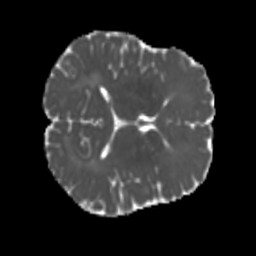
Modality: MD
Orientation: axial
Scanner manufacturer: siemens
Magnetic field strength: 3 T
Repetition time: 4 s
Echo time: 0.0594 s